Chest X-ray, PA view. Patient: 45 years old, sex F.
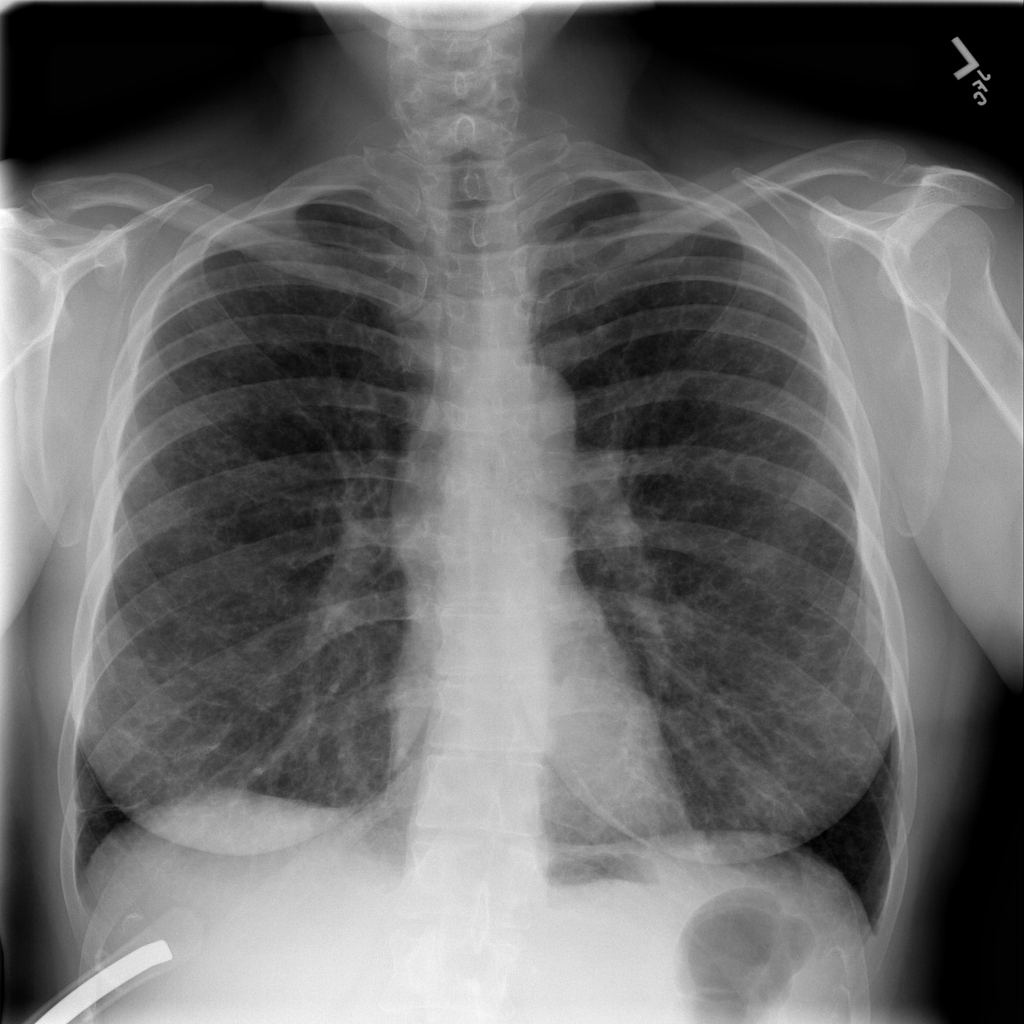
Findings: No Finding